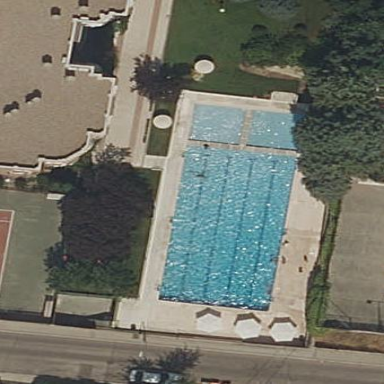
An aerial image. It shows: Swimming pool located in leisure land.